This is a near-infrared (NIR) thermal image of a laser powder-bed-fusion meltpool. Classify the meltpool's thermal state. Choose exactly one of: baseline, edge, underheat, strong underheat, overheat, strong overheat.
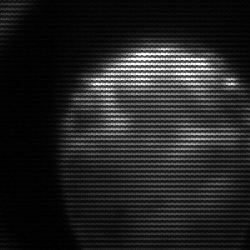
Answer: edge